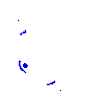
Particle: electron